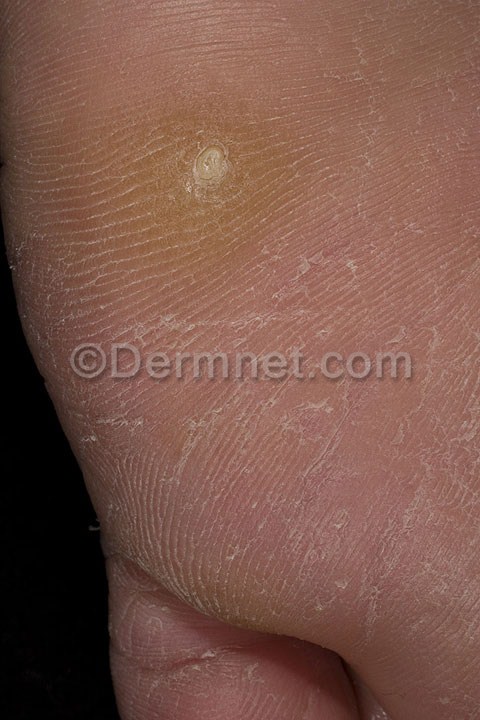
Disease: Warts Molluscum and other Viral Infections